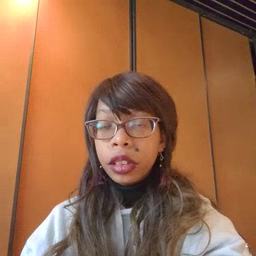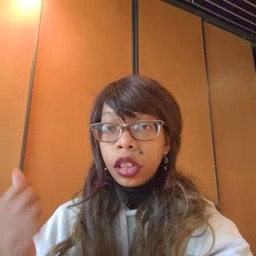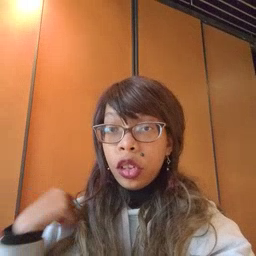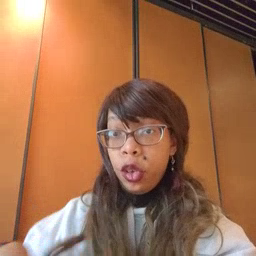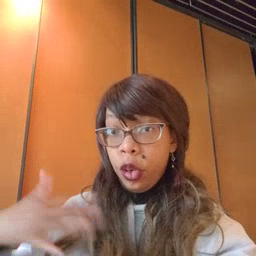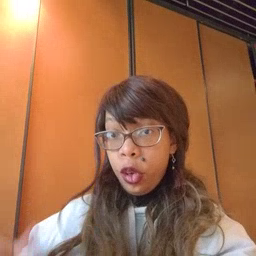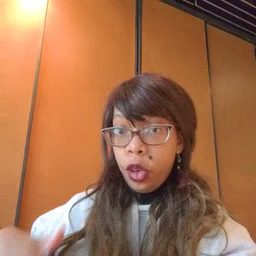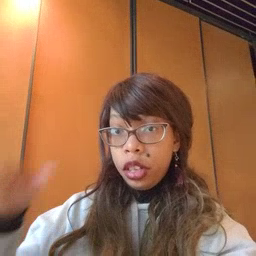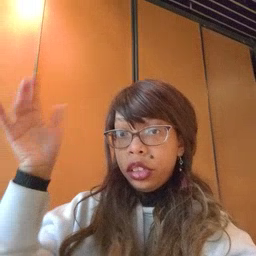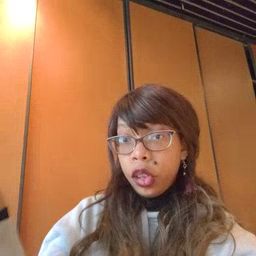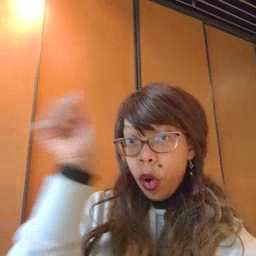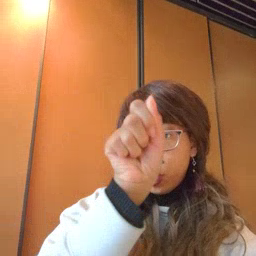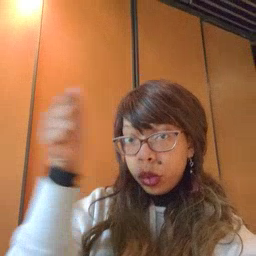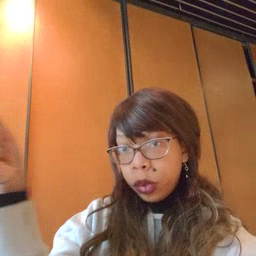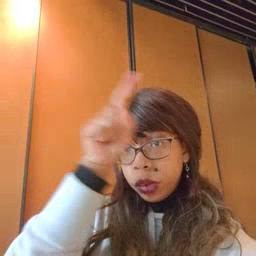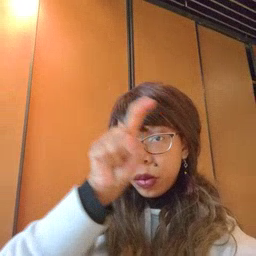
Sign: closet